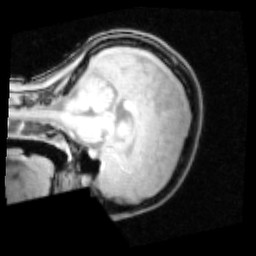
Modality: PDw
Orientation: sagittal
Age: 20
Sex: female
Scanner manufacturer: siemens
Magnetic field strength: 3 T
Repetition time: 0.25 s
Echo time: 0.00103 s